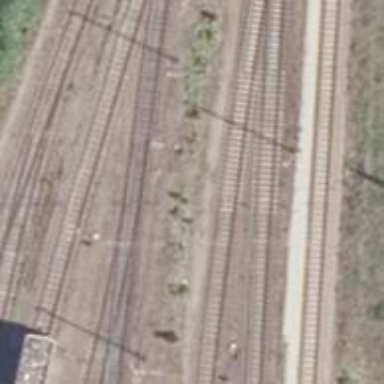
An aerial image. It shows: Railway switch.